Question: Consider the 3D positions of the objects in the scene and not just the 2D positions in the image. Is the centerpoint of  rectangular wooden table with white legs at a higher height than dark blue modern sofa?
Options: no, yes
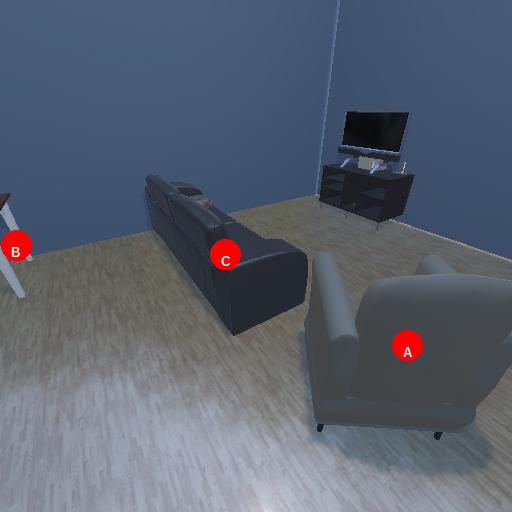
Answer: no